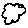
Label: cloud